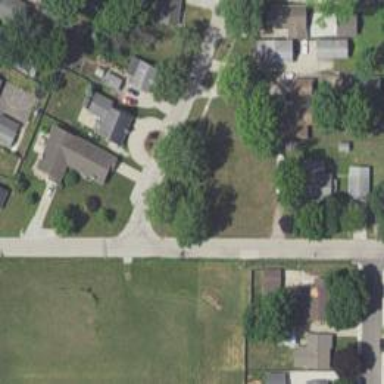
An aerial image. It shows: Residential road with asphalt surface and sidewalk on the left.